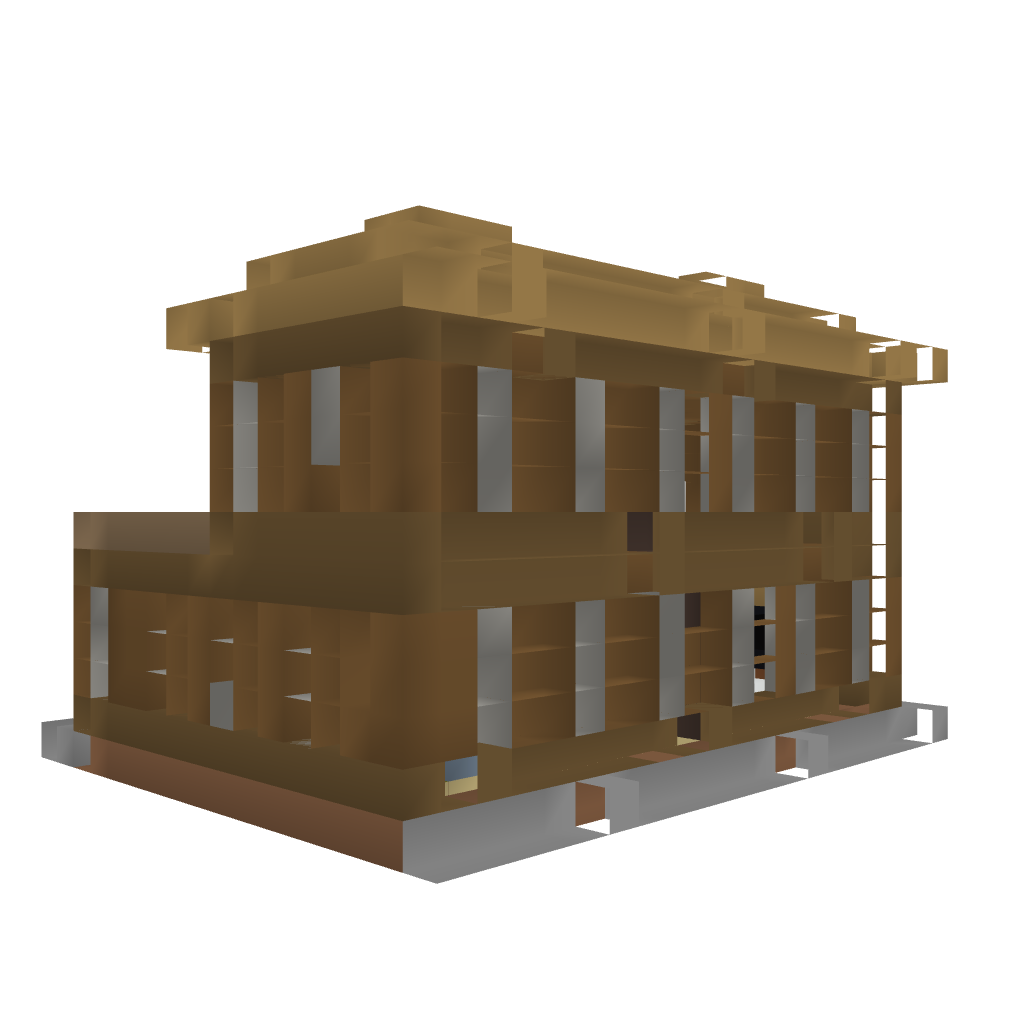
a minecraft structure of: House #6